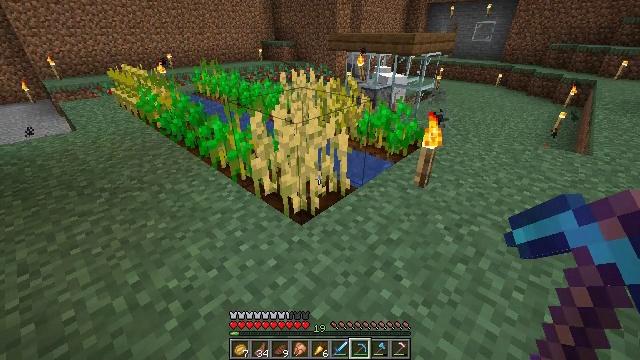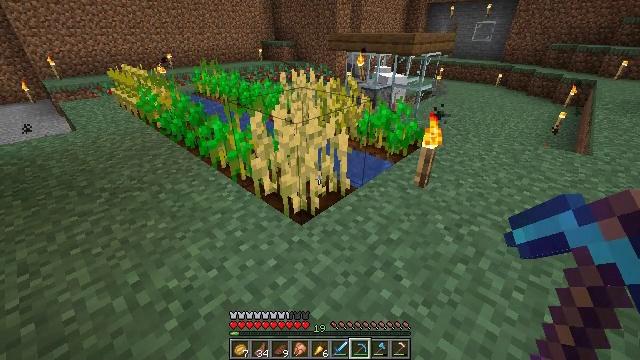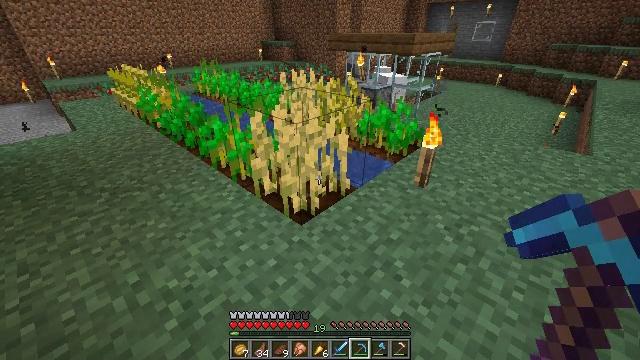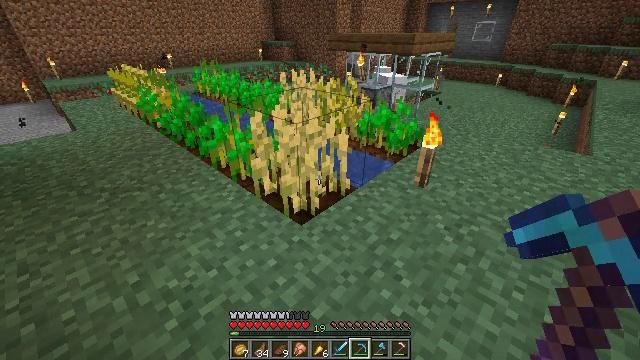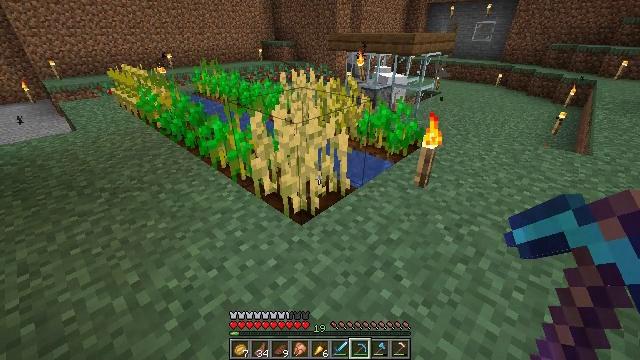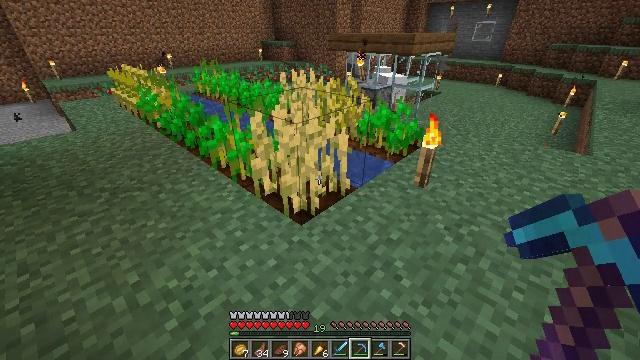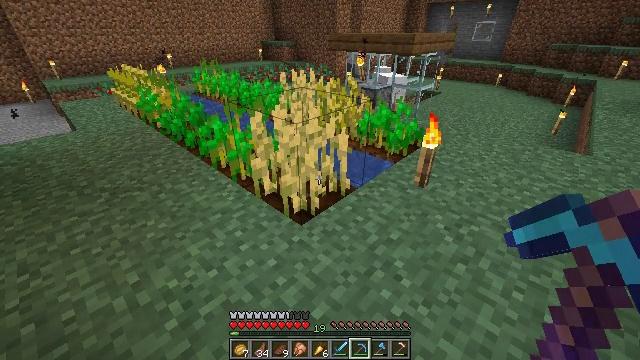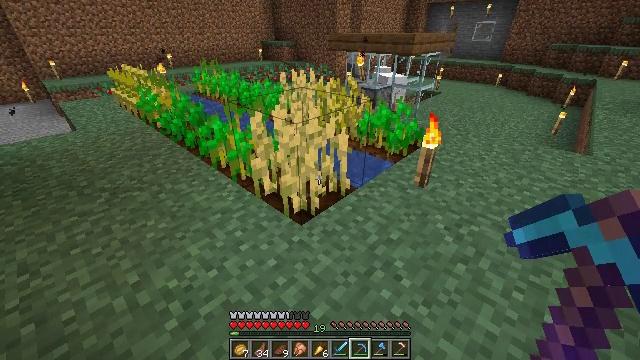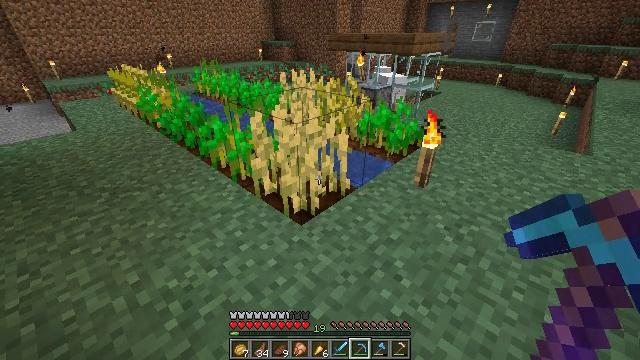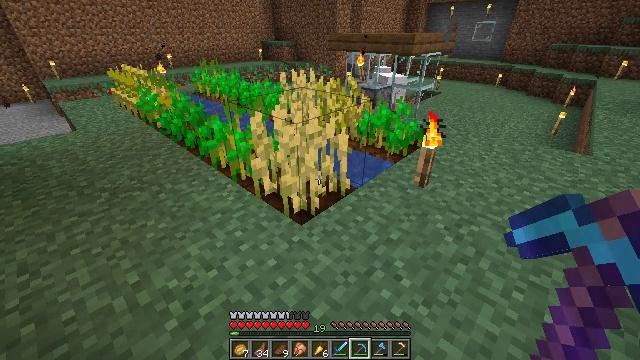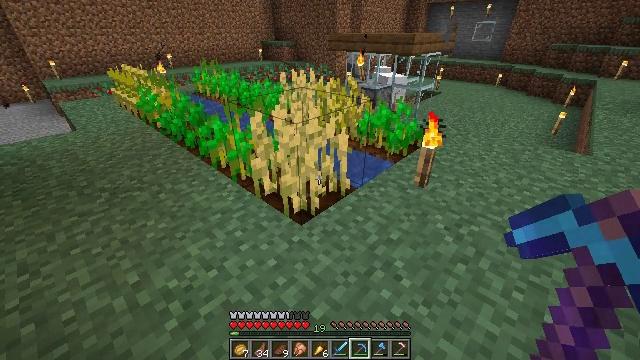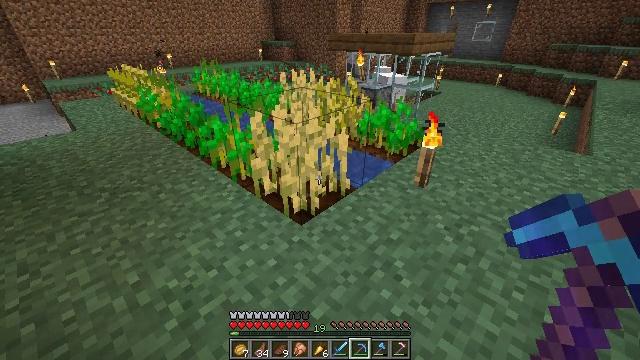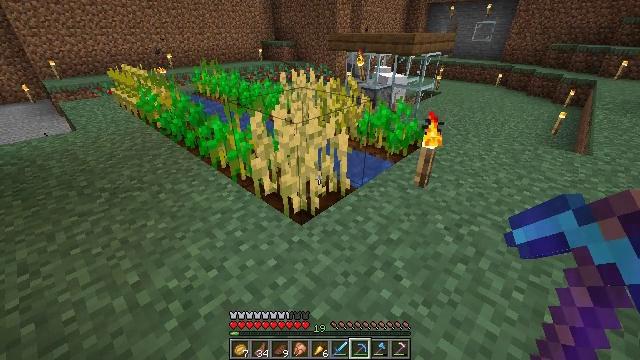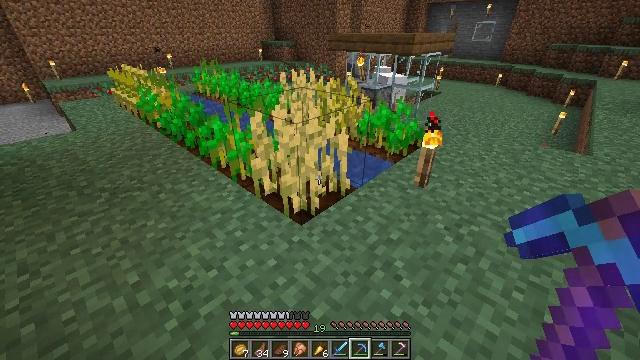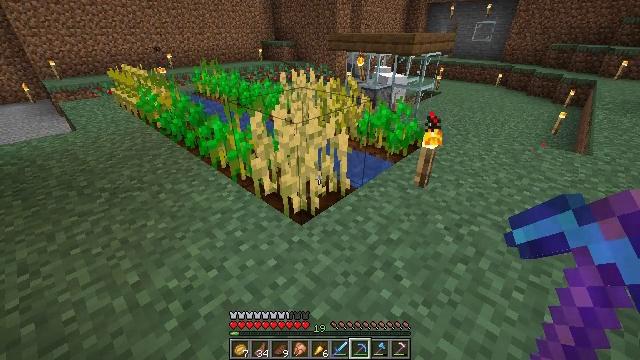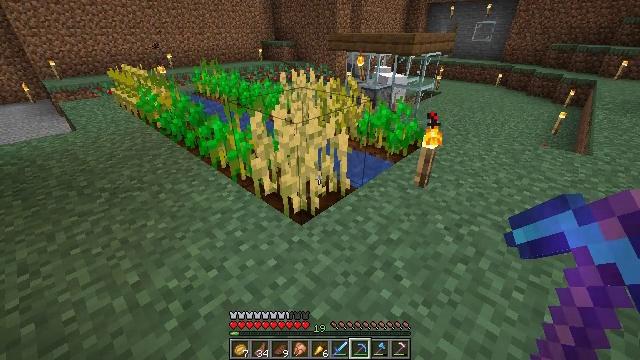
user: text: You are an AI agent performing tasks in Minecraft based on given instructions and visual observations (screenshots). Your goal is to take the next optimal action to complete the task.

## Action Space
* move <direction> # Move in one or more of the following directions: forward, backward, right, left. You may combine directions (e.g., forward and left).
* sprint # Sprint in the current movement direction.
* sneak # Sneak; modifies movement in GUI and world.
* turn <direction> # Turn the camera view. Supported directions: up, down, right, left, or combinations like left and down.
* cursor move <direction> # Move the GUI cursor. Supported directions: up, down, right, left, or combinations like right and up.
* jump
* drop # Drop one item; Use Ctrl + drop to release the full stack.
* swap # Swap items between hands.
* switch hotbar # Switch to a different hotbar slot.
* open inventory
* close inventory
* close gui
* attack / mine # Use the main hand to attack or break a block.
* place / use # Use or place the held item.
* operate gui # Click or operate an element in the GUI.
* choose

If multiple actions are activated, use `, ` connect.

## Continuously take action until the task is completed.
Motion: motion action
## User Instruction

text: Destroy the wheat to collect it.
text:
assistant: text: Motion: no_op
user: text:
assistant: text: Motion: no_op
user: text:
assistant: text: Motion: no_op
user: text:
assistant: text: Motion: no_op
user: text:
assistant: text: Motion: no_op
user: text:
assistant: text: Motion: no_op
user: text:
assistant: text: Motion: no_op
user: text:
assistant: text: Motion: no_op
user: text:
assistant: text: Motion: no_op
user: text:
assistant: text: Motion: no_op
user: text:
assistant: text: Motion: no_op
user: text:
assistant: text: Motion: no_op
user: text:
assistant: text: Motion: no_op
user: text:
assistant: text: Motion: no_op
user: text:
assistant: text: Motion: no_op
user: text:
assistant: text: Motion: no_op
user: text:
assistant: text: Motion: no_op
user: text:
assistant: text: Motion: no_op
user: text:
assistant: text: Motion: no_op
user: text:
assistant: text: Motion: no_op
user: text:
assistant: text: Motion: no_op
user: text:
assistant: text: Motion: no_op
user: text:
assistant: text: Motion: no_op
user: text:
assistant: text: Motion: no_op
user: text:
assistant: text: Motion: no_op
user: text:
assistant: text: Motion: no_op
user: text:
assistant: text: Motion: no_op
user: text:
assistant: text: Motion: no_op
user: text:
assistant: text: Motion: no_op
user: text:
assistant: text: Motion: no_op